Aerial crown-view tile of a tropical tree (Barro Colorado Island, Panama), acquired 20240611:
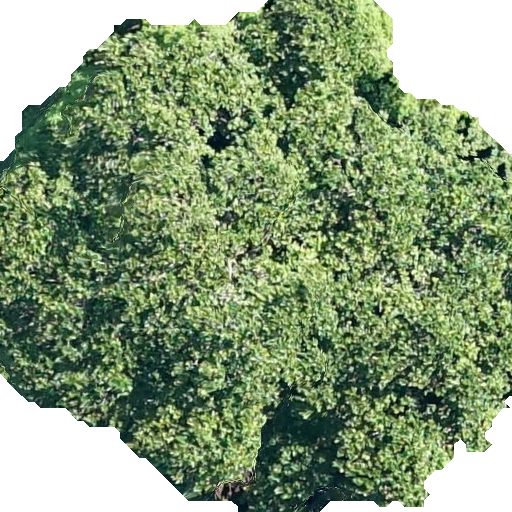
Species: Anacardium excelsum
GBIF accepted scientific name: Anacardium excelsum
Crown area: 362.645 m²